This is a demodulated (Hilbert-envelope) spectrum computed from a bearing vibration snapshot; the dashed markers indicate where each bearing fault type would appear (BPFO, BPFI, BSF, FTF). Diagnose the bearing from this image, choosing from: normal, inner_race, outer_race, ball.
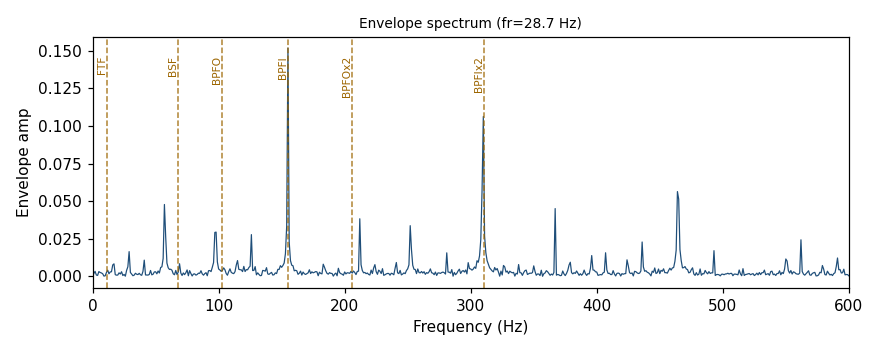
Answer: inner_race